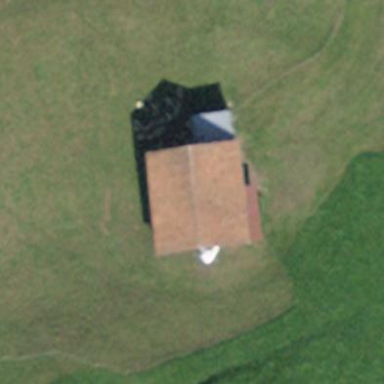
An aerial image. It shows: Shed.